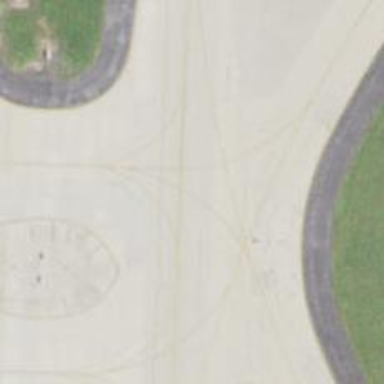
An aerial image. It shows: Image of taxiway at airport.